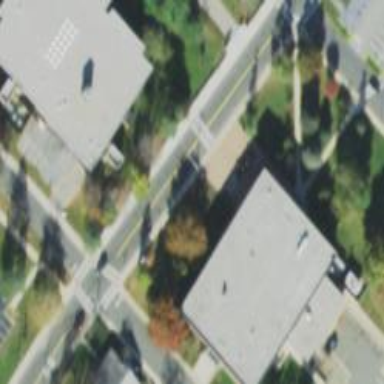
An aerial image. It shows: College building.